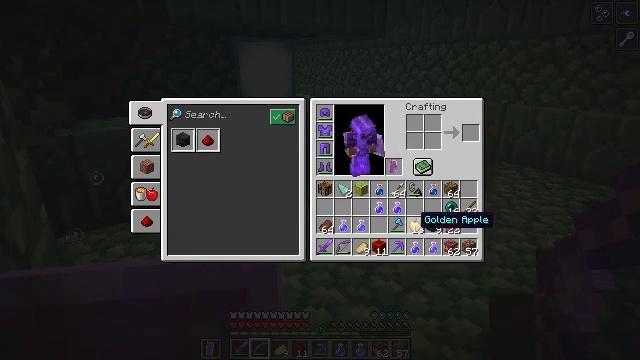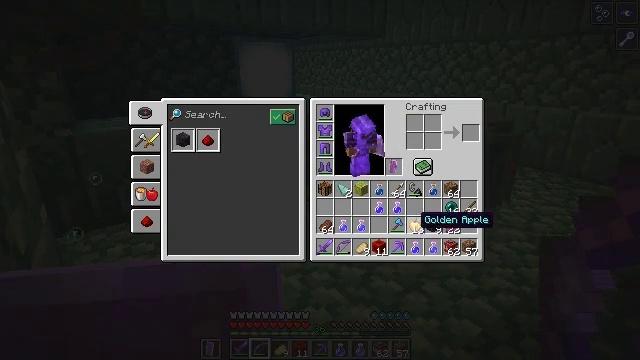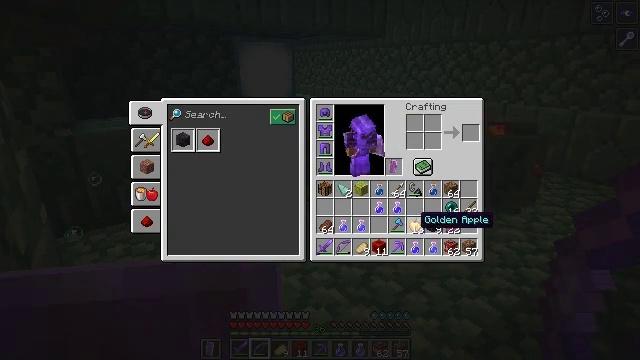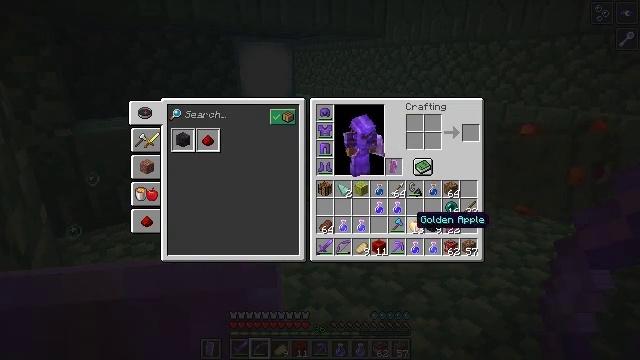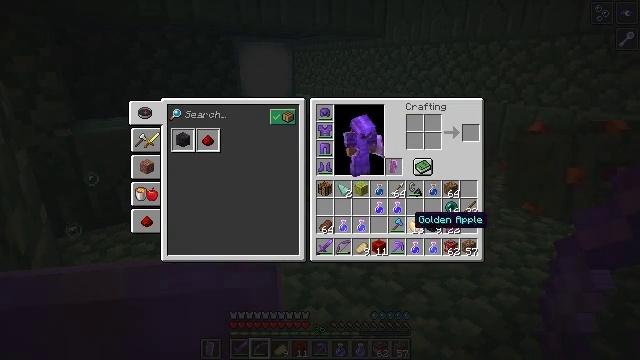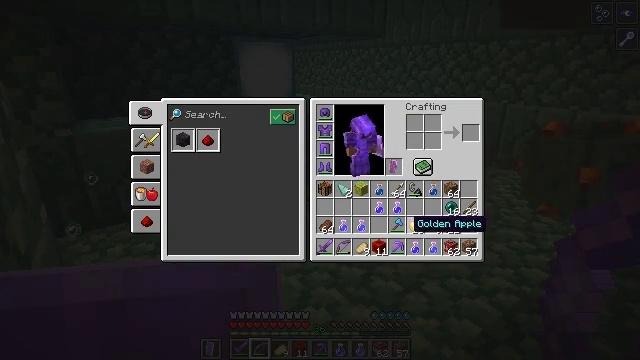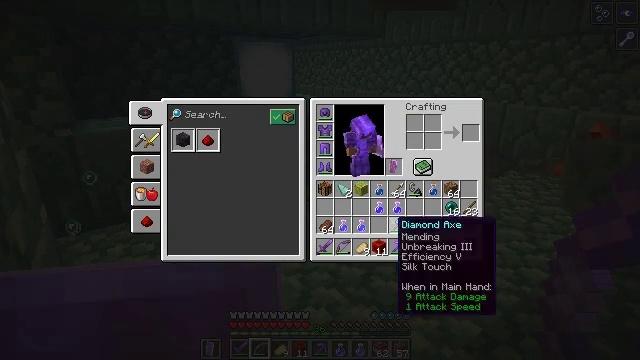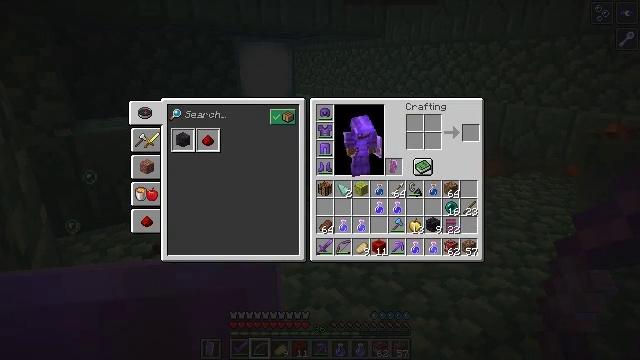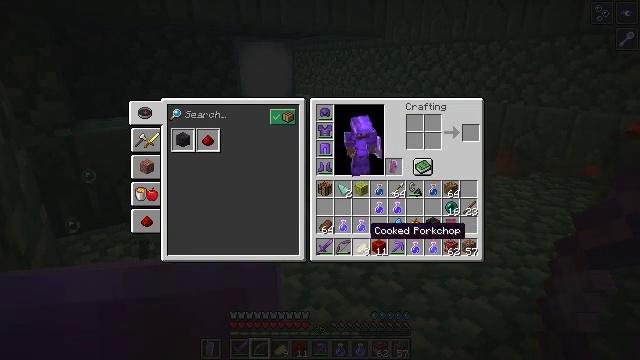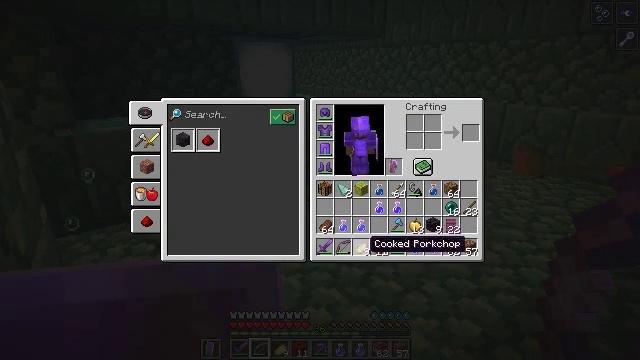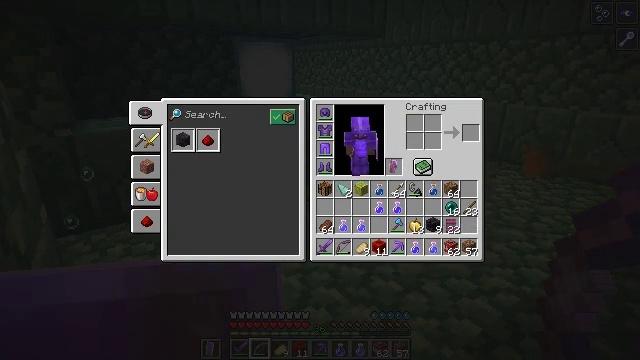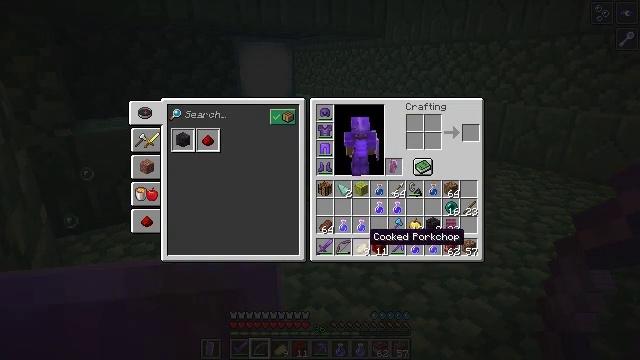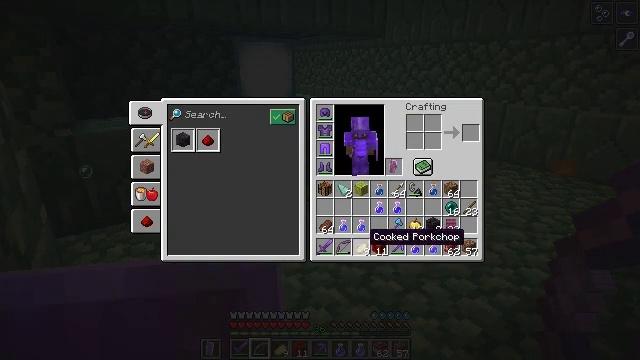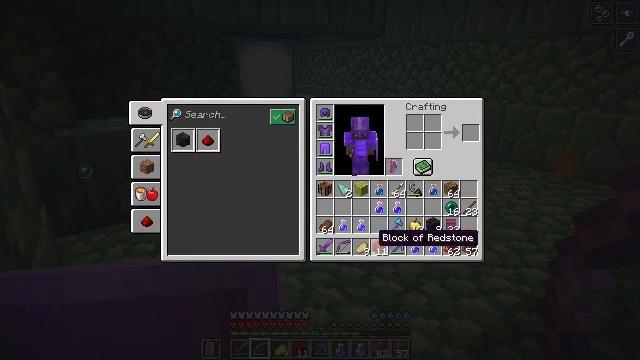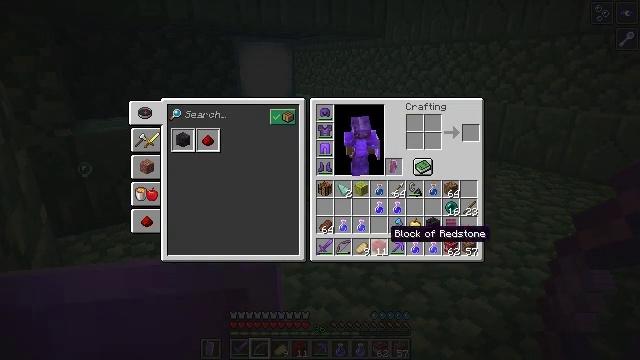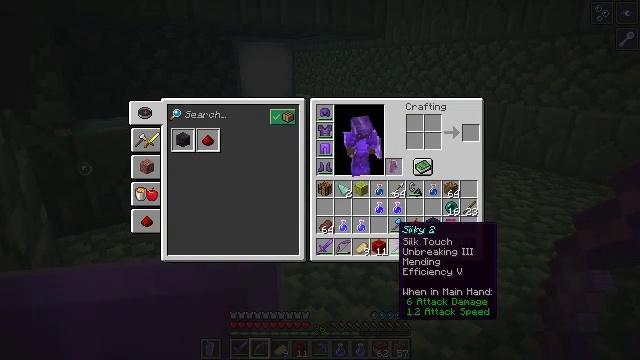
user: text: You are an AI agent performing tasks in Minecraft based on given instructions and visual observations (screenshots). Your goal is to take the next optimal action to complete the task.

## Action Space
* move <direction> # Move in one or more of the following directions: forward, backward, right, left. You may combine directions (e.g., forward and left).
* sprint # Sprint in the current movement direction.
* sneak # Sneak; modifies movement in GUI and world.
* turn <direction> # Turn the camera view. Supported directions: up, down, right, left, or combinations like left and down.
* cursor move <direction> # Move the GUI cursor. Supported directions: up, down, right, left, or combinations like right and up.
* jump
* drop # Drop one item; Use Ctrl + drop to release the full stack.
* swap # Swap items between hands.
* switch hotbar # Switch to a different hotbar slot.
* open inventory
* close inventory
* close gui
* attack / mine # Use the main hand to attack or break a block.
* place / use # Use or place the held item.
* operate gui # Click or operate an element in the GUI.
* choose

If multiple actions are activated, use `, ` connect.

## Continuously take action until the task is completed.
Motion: motion action
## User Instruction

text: Kill the guardian.
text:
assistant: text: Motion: no_op
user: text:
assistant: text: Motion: no_op
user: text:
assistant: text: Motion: no_op
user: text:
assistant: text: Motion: no_op
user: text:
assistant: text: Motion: no_op
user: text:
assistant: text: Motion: turn left
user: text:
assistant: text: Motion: no_op
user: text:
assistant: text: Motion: turn left
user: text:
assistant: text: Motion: turn down
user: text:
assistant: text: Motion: no_op
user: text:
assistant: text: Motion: turn up
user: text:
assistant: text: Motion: no_op
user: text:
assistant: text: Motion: turn right
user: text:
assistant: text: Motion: turn right
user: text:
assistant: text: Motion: sneak, turn right
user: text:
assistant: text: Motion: sneak
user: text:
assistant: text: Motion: sneak
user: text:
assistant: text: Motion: sneak
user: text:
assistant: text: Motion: sneak
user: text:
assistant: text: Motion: sneak
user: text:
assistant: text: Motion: sneak
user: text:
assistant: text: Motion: sneak
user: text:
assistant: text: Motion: sneak
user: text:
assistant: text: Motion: sneak
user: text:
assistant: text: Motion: sneak
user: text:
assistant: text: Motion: sneak, attack / mine
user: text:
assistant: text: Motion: sneak, attack / mine
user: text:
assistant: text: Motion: sneak, attack / mine
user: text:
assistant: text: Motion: sneak, turn right, attack / mine
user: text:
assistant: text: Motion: sneak, turn right and up